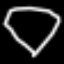
Label: diamond